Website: macys
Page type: customer-info-address
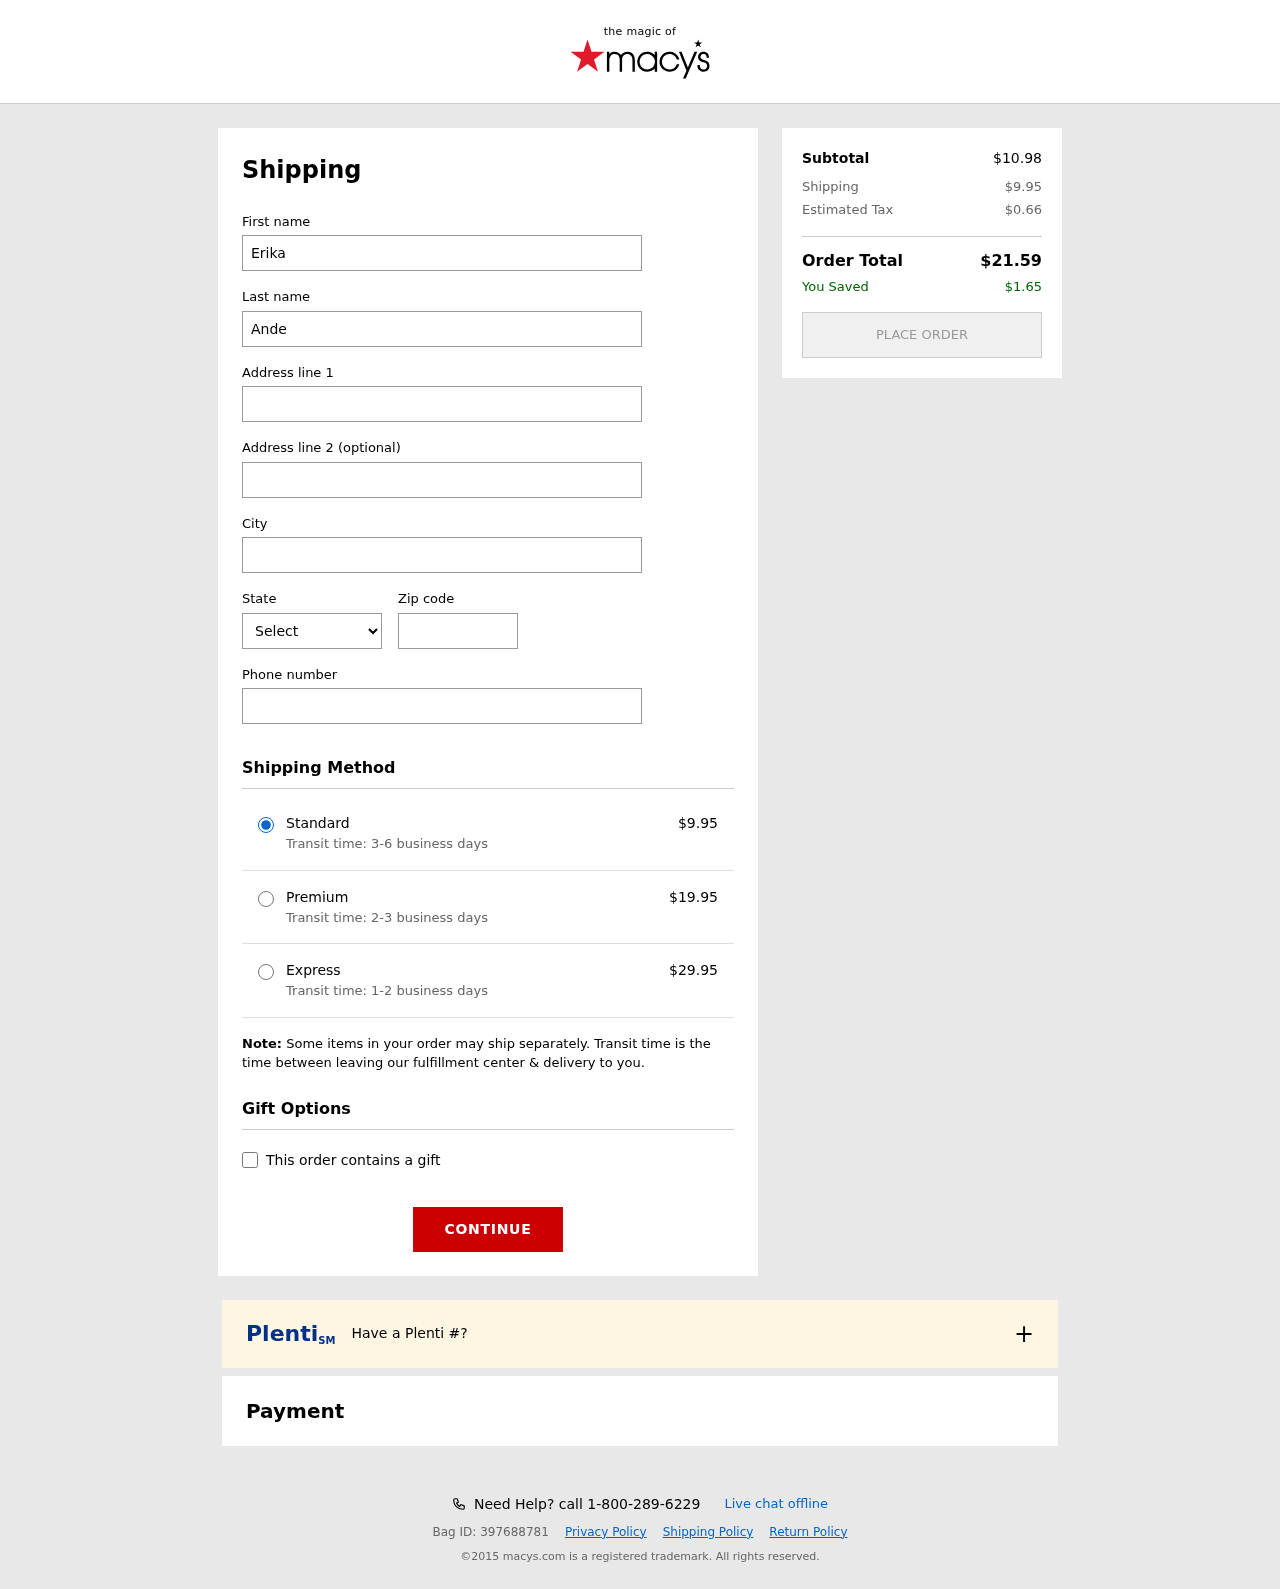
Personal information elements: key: PII_CITY
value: East Jennifer
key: PII_FIRSTNAME
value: Erika
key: PII_LASTNAME
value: Anderson
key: PII_PHONE
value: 8833572973
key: PII_POSTCODE
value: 41808
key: PII_STATE_ABBR
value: KS
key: PII_STREET
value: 448 Juan Camp
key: PII_STREET2
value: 6201 Collier Street
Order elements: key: ORDER_SHIPPING_COST
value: $9.95
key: ORDER_SHIPPING_COST_PREMIUM
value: $19.95
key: ORDER_SHIPPING_COST_EXPRESS
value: $29.95
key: ORDER_SUBTOTAL
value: $10.98
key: ORDER_TAX
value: $0.66
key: ORDER_TOTAL
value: $21.59
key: ORDER_SAVINGS
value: $1.65